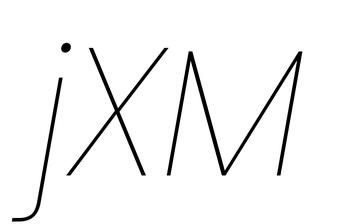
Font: Poppins-ThinItalic